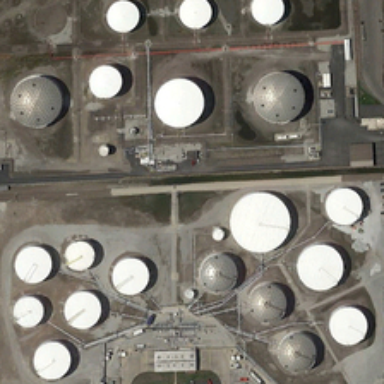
Many storage tanks are together .